Question: I am implementing nested fragments in my app using the new API 17, which provides a 'FragmentTabHost' for doing so. However, I'm having trouble with a few basic things for my simple 2 tab fragments inside a parent fragment:
1. I would like the nested tabs to be at the bottom (View1 and View2 tabs)
2. I would like to customize the actual tabs to look different than standard

Has anyone worked with these before and know how to achieve this? Here's the sample code which I have up and running:
'''
import android.os.Bundle;
import android.support.v4.app.Fragment;
import android.support.v4.app.FragmentTabHost;
import android.view.LayoutInflater;
import android.view.View;
import android.view.ViewGroup;
public class FragmentTabsFragmentSupport extends Fragment {
private FragmentTabHost mTabHost;
@Override
public View onCreateView(LayoutInflater inflater, ViewGroup container,
Bundle savedInstanceState) {
mTabHost = new FragmentTabHost(getActivity());
mTabHost.setup(getActivity(), getChildFragmentManager(), R.id.fragment1);
mTabHost.addTab(mTabHost.newTabSpec("Tab1").setIndicator("Simple"),
NestedFragment1.class, null);
mTabHost.addTab(mTabHost.newTabSpec("Tab2").setIndicator("Contacts"),
NestedFragment2.class, null);
return mTabHost;
}
@Override
public void onDestroyView() {
super.onDestroyView();
mTabHost = null;
}
}
'''
I have tried the following to bottom align the tabs, but no luck:
'''
TabWidget mTabWidget = mTabHost.getTabWidget();
mTabWidget.setGravity(Gravity.BOTTOM);
mTabWidget.setVerticalGravity(Gravity.BOTTOM);
'''
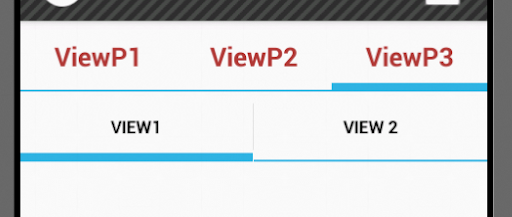
Answer: I finally got to the bottom of this. There is an issue with FragmentTabHost.java which will always create a TabHost element for you, no matter what you define in XML and inflate beforehand.
As such, I commented out that part of code when writing my own version of FragmentTabHost.java.
Make sure to use your new version of this in your XML layout, '<com.example.app.MyFragmentTabHost'
And of course inflate it:
Fragment1.java:
'''
mTabHost = (MyFragmentTabHost) view.findViewById(android.R.id.tabhost);
mTabHost.setup(getActivity(), getChildFragmentManager(), android.R.id.tabcontent);
'''
MyFragmentTabHost.java:
'''
package com.example.app;
import java.util.ArrayList;
import android.content.Context;
import android.content.res.TypedArray;
import android.os.Bundle;
import android.os.Parcel;
import android.os.Parcelable;
import android.support.v4.app.Fragment;
import android.support.v4.app.FragmentManager;
import android.support.v4.app.FragmentTransaction;
import android.util.AttributeSet;
import android.view.View;
import android.widget.FrameLayout;
import android.widget.TabHost;
/**
* Special TabHost that allows the use of {@link Fragment} objects for
* its tab content. When placing this in a view hierarchy, after inflating
* the hierarchy you must call {@link #setup(Context, FragmentManager, int)}
* to complete the initialization of the tab host.
*
*/
public class MyFragmentTabHost extends TabHost
implements TabHost.OnTabChangeListener {
private final ArrayList<TabInfo> mTabs = new ArrayList<TabInfo>();
private FrameLayout mRealTabContent;
private Context mContext;
private FragmentManager mFragmentManager;
private int mContainerId;
private TabHost.OnTabChangeListener mOnTabChangeListener;
private TabInfo mLastTab;
private boolean mAttached;
static final class TabInfo {
private final String tag;
private final Class<?> clss;
private final Bundle args;
private Fragment fragment;
TabInfo(String _tag, Class<?> _class, Bundle _args) {
tag = _tag;
clss = _class;
args = _args;
}
}
static class DummyTabFactory implements TabHost.TabContentFactory {
private final Context mContext;
public DummyTabFactory(Context context) {
mContext = context;
}
@Override
public View createTabContent(String tag) {
View v = new View(mContext);
v.setMinimumWidth(0);
v.setMinimumHeight(0);
return v;
}
}
static class SavedState extends BaseSavedState {
String curTab;
SavedState(Parcelable superState) {
super(superState);
}
private SavedState(Parcel in) {
super(in);
curTab = in.readString();
}
@Override
public void writeToParcel(Parcel out, int flags) {
super.writeToParcel(out, flags);
out.writeString(curTab);
}
@Override
public String toString() {
return "FragmentTabHost.SavedState{"
+ Integer.toHexString(System.identityHashCode(this))
+ " curTab=" + curTab + "}";
}
public static final Parcelable.Creator<SavedState> CREATOR
= new Parcelable.Creator<SavedState>() {
public SavedState createFromParcel(Parcel in) {
return new SavedState(in);
}
public SavedState[] newArray(int size) {
return new SavedState[size];
}
};
}
public MyFragmentTabHost(Context context) {
// Note that we call through to the version that takes an AttributeSet,
// because the simple Context construct can result in a broken object!
super(context, null);
initFragmentTabHost(context, null);
}
public MyFragmentTabHost(Context context, AttributeSet attrs) {
super(context, attrs);
initFragmentTabHost(context, attrs);
}
private void initFragmentTabHost(Context context, AttributeSet attrs) {
TypedArray a = context.obtainStyledAttributes(attrs,
new int[] { android.R.attr.inflatedId }, 0, 0);
mContainerId = a.getResourceId(0, 0);
a.recycle();
super.setOnTabChangedListener(this);
/*** REMOVE THE REST OF THIS FUNCTION ***/
/*** findViewById(android.R.id.tabs) IS NULL EVERY TIME ***/
}
/**
* @deprecated Don't call the original TabHost setup, you must instead
* call {@link #setup(Context, FragmentManager)} or
* {@link #setup(Context, FragmentManager, int)}.
*/
@Override @Deprecated
public void setup() {
throw new IllegalStateException(
"Must call setup() that takes a Context and FragmentManager");
}
public void setup(Context context, FragmentManager manager) {
super.setup();
mContext = context;
mFragmentManager = manager;
ensureContent();
}
public void setup(Context context, FragmentManager manager, int containerId) {
super.setup();
mContext = context;
mFragmentManager = manager;
mContainerId = containerId;
ensureContent();
mRealTabContent.setId(containerId);
// We must have an ID to be able to save/restore our state. If
// the owner hasn't set one at this point, we will set it ourself.
if (getId() == View.NO_ID) {
setId(android.R.id.tabhost);
}
}
private void ensureContent() {
if (mRealTabContent == null) {
mRealTabContent = (FrameLayout)findViewById(mContainerId);
if (mRealTabContent == null) {
throw new IllegalStateException(
"No tab content FrameLayout found for id " + mContainerId);
}
}
}
@Override
public void setOnTabChangedListener(OnTabChangeListener l) {
mOnTabChangeListener = l;
}
public void addTab(TabHost.TabSpec tabSpec, Class<?> clss, Bundle args) {
tabSpec.setContent(new DummyTabFactory(mContext));
String tag = tabSpec.getTag();
TabInfo info = new TabInfo(tag, clss, args);
if (mAttached) {
// If we are already attached to the window, then check to make
// sure this tab's fragment is inactive if it exists. This shouldn't
// normally happen.
info.fragment = mFragmentManager.findFragmentByTag(tag);
if (info.fragment != null && !info.fragment.isDetached()) {
FragmentTransaction ft = mFragmentManager.beginTransaction();
ft.detach(info.fragment);
ft.commit();
}
}
mTabs.add(info);
addTab(tabSpec);
}
@Override
protected void onAttachedToWindow() {
super.onAttachedToWindow();
String currentTab = getCurrentTabTag();
// Go through all tabs and make sure their fragments match
// the correct state.
FragmentTransaction ft = null;
for (int i=0; i<mTabs.size(); i++) {
TabInfo tab = mTabs.get(i);
tab.fragment = mFragmentManager.findFragmentByTag(tab.tag);
if (tab.fragment != null && !tab.fragment.isDetached()) {
if (tab.tag.equals(currentTab)) {
// The fragment for this tab is already there and
// active, and it is what we really want to have
// as the current tab. Nothing to do.
mLastTab = tab;
} else {
// This fragment was restored in the active state,
// but is not the current tab. Deactivate it.
if (ft == null) {
ft = mFragmentManager.beginTransaction();
}
ft.detach(tab.fragment);
}
}
}
// We are now ready to go. Make sure we are switched to the
// correct tab.
mAttached = true;
ft = doTabChanged(currentTab, ft);
if (ft != null) {
ft.commit();
mFragmentManager.executePendingTransactions();
}
}
@Override
protected void onDetachedFromWindow() {
super.onDetachedFromWindow();
mAttached = false;
}
@Override
protected Parcelable onSaveInstanceState() {
Parcelable superState = super.onSaveInstanceState();
SavedState ss = new SavedState(superState);
ss.curTab = getCurrentTabTag();
return ss;
}
@Override
protected void onRestoreInstanceState(Parcelable state) {
SavedState ss = (SavedState)state;
super.onRestoreInstanceState(ss.getSuperState());
setCurrentTabByTag(ss.curTab);
}
@Override
public void onTabChanged(String tabId) {
if (mAttached) {
FragmentTransaction ft = doTabChanged(tabId, null);
if (ft != null) {
ft.commit();
}
}
if (mOnTabChangeListener != null) {
mOnTabChangeListener.onTabChanged(tabId);
}
}
private FragmentTransaction doTabChanged(String tabId, FragmentTransaction ft) {
TabInfo newTab = null;
for (int i=0; i<mTabs.size(); i++) {
TabInfo tab = mTabs.get(i);
if (tab.tag.equals(tabId)) {
newTab = tab;
}
}
if (newTab == null) {
throw new IllegalStateException("No tab known for tag " + tabId);
}
if (mLastTab != newTab) {
if (ft == null) {
ft = mFragmentManager.beginTransaction();
}
if (mLastTab != null) {
if (mLastTab.fragment != null) {
ft.detach(mLastTab.fragment);
}
}
if (newTab != null) {
if (newTab.fragment == null) {
newTab.fragment = Fragment.instantiate(mContext,
newTab.clss.getName(), newTab.args);
ft.add(mContainerId, newTab.fragment, newTab.tag);
} else {
ft.attach(newTab.fragment);
}
}
mLastTab = newTab;
}
return ft;
}
}
'''